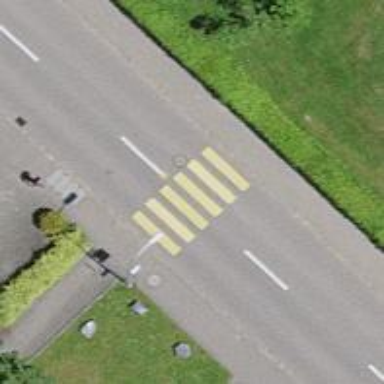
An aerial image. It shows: Uncontrolled zebra crossing on the road.